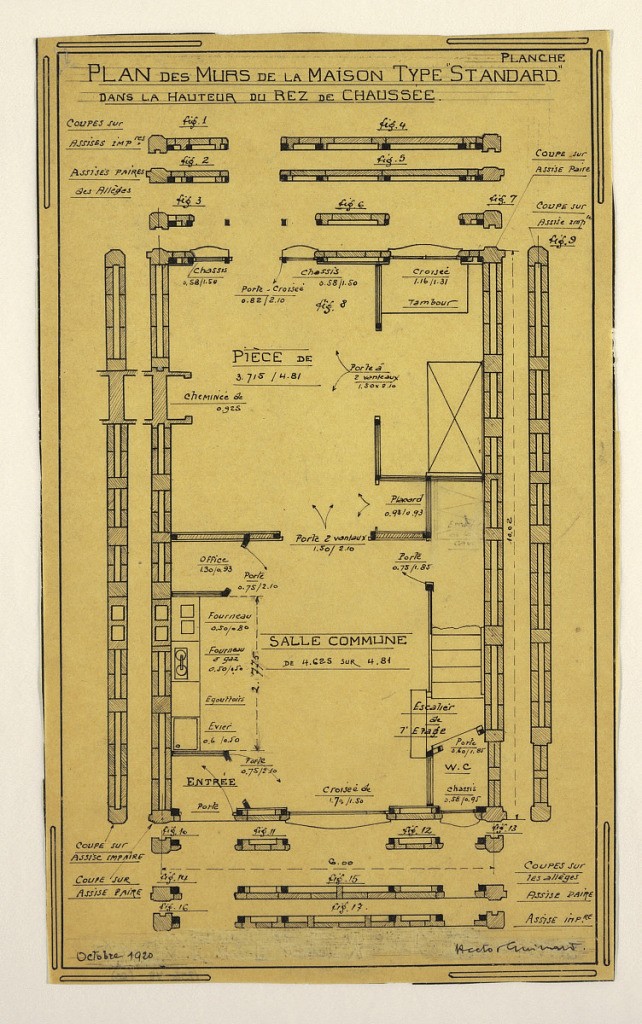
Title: Design for a Mass-Operational House Designed by Hector Guimard, Construction of the Walls
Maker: Hector Guimard, French, 1867–1942
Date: October 1920
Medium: Pen and black ink, graphite on tracing paper
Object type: Drawing
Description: Design for a mass-operational house by Guimard, detailing the construction and height of the walls on the ground floor.